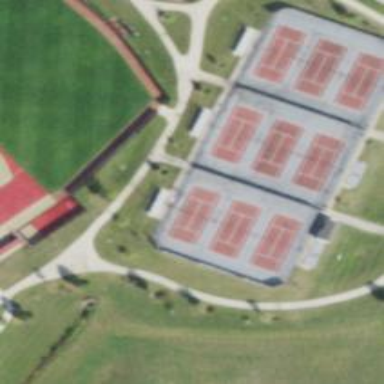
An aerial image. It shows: Tennis court on the leisure land pitch.